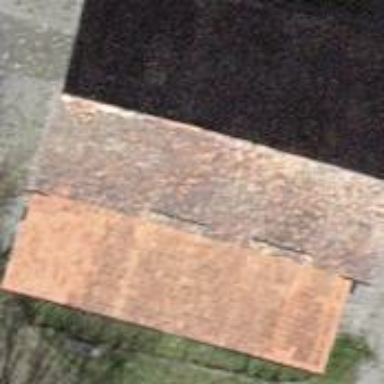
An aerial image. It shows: Shed.